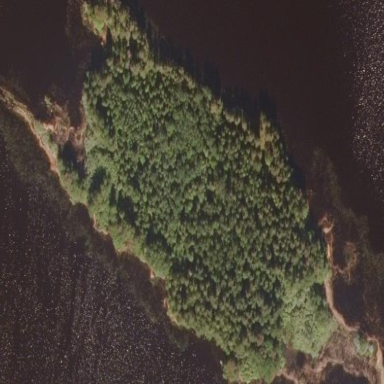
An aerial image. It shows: Island covered with woodland.